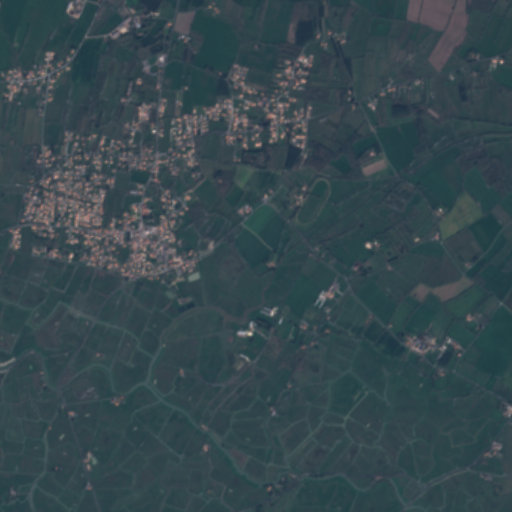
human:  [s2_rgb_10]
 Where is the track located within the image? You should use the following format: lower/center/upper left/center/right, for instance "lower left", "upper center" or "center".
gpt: The track is located in the center of the image.
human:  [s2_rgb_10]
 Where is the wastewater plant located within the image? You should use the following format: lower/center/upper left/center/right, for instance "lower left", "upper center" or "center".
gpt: The wastewater plant is located in the center of the image.
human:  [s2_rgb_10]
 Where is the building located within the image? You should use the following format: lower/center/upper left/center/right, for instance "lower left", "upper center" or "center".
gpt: There is no building in the image.